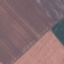
Label: AnnualCrop